Question: When I animate the opacity of some elements, it seems like the animation doesn't always finish. The result on my tooltips is as shown (to replicate, wobble your mouse back and forth over the divs):

Boxes 1 and 2 still have ghost elements over them.
Here is my jQuery
'''
$(document).ready(function(){
$(".thumbnail").hover(function(){
$(this).parent().find(".tooltip").animate({
opacity: 1,
top: '105%'
}, 200, 'swing', false);
$(this).find(".label").stop(false, true).fadeIn(2);
},function(){
$(this).parent().find(".tooltip").animate({
opacity: 0,
top: '100%'
}, 200, 'swing', false);
$(this).find(".label").stop().fadeOut();
});
$(".label").click(function(){
var url = $(this).find('h3 a').attr('href');
window.location.href = url;
})
});
'''
And a fiddle: <URL>
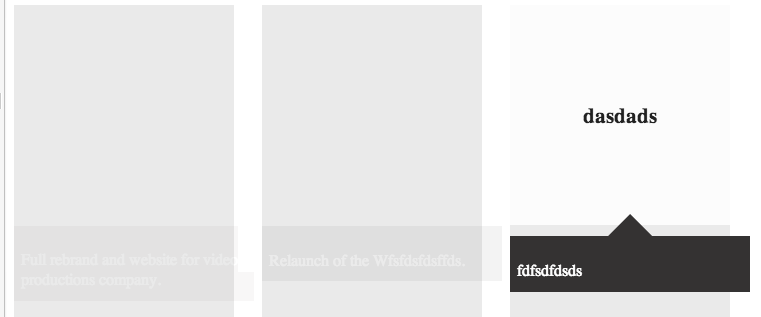
Answer: This is because your animations are trying to start again before they complete. One solution to this would be to add 'stop()' before each of the animation calls to stop the current animation before starting a new one. For example:
'''
$(this).parent().find(".tooltip").stop().animate({
opacity: 0,
top: '100%'
}, 200, 'swing', false);
'''
JSFiddle: <URL>
---
# EDIT
This seems to be a rendering issue in Chrome (opacity is shown as 0 in the Chrome inspector, and this bug doesn't exist in Firefox).
One solution seems to be setting the '-webkit-backface-visibility' CSS property to 'hidden' for the tooltip, which solves the issue in chrome. Sorry but I an unable to accompany this fix with an explanation :)
JSFiddle: <URL>